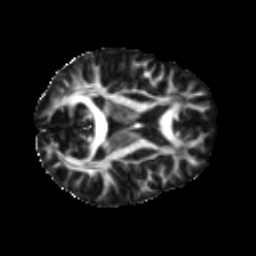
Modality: FA
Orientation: axial
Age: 31
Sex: male
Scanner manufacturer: ge
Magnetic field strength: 3 T
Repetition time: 7.8 s
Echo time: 0.0606 s